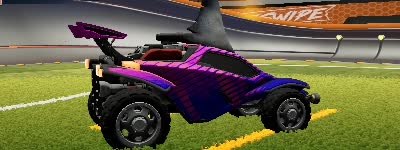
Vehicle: octane